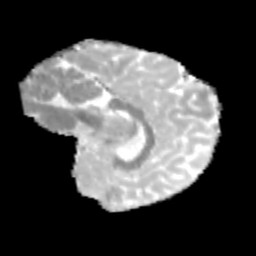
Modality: MD
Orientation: sagittal
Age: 13
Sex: male
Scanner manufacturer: siemens
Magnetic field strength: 3 T
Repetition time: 3.8 s
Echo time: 0.07 s